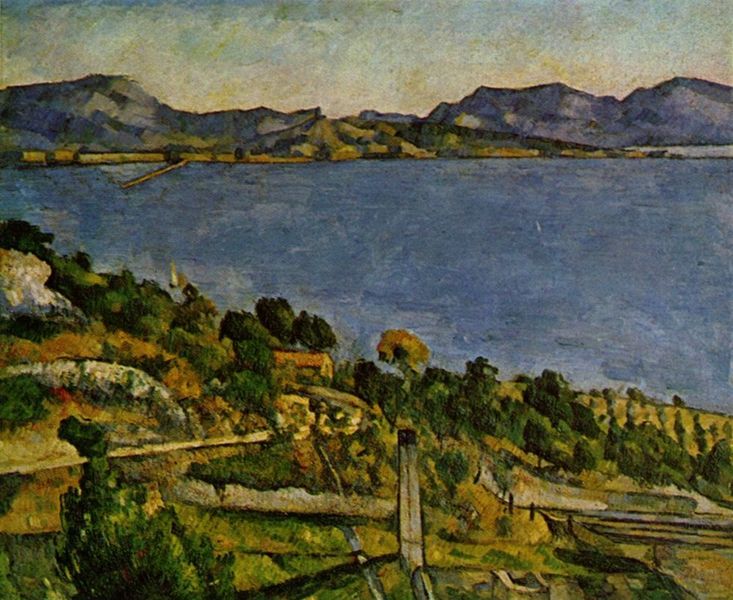
Titel: Das Meer bei L'Estaque
Künstler: Paul Cézanne
Standort: Paris
Institution: Musée d'Orsay
Schlagwörter: baum, berg, blau, dunkel, felsen, gemälde, himmel, meer, vogel, wasser, weiß, bäume, cezanne, fluss, gelb, grün, komposition, landschaft, ocker, see, ufer, braun, bunt, frankreich, grau, hell, hintergrund, licht, schwarz, straße, anlage, blick, dach, gebäude, haus, rot, weg, zaun, beige, expressionismus, erde, feld, felder, horizont, häuser, hügel, natur, strauch, busch, büsche, gewässer, sonne, sträucher, wege, wiesen, land, pflanzen, tal, wald, anhöhe, boot, kamin, schornstein, garten, hellblau, klar, küste, schiff, segelboot, sommer, italien, süden, vedute, segelschiff, acker, berge, fels, gebirge, bergkette, linien, massiv, wolkenlos, oliv, südfrankreich, van gogh, anleger, häuschen, seestück, steg, dunkelblau, ausleger, glatt, freude, umriss, stege, anbau, panorama, straßen, indigo, ruine, provence, linie, kohle, farbflächen, paul, bergkamm, ruinen, hodler, kunst, flora, sonnig, paul cezanne, siena, fauna, landwirtschaft, hügeö, gärten, gestrüpp, mediterran, schwefelgelb, anlegestelle, baäume, tunnel, bergmassiv, mittelmeer, impressionist, hausdach, mont, gardasee, landschat, konstruiert, wiß, berger, baim, küstendstraße, gärtem, cezzane